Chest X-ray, PA view. Patient: 44 years old, sex F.
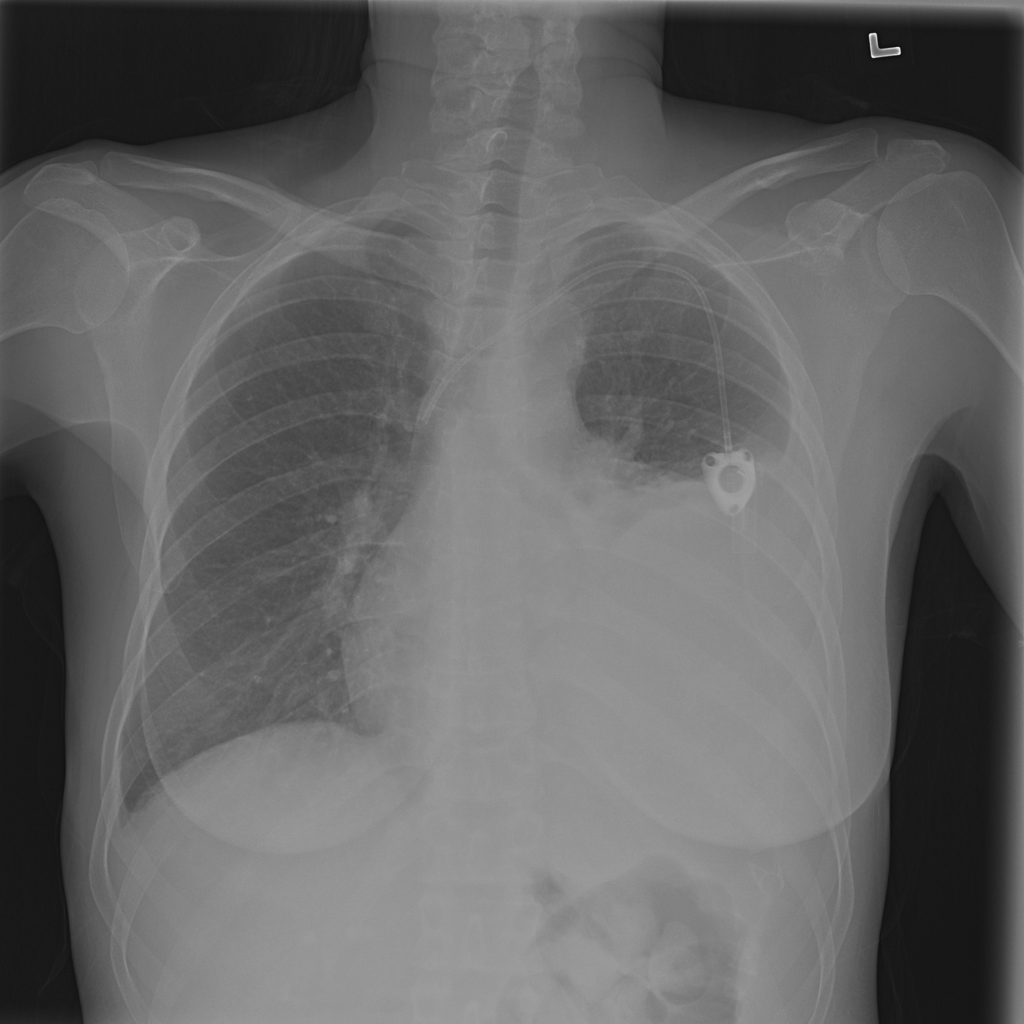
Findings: Effusion